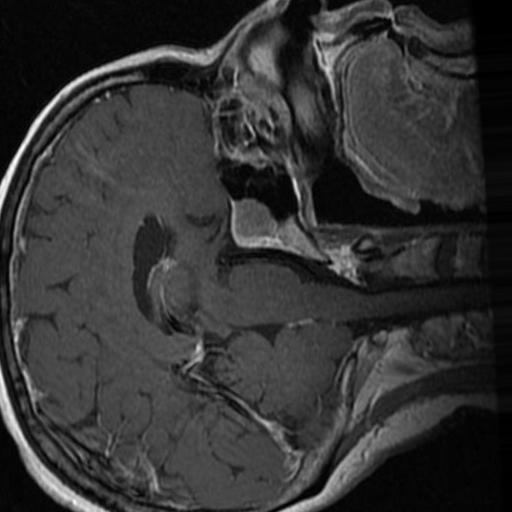
Label: brain_tumor